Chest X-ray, PA view. Patient: 30 years old, sex F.
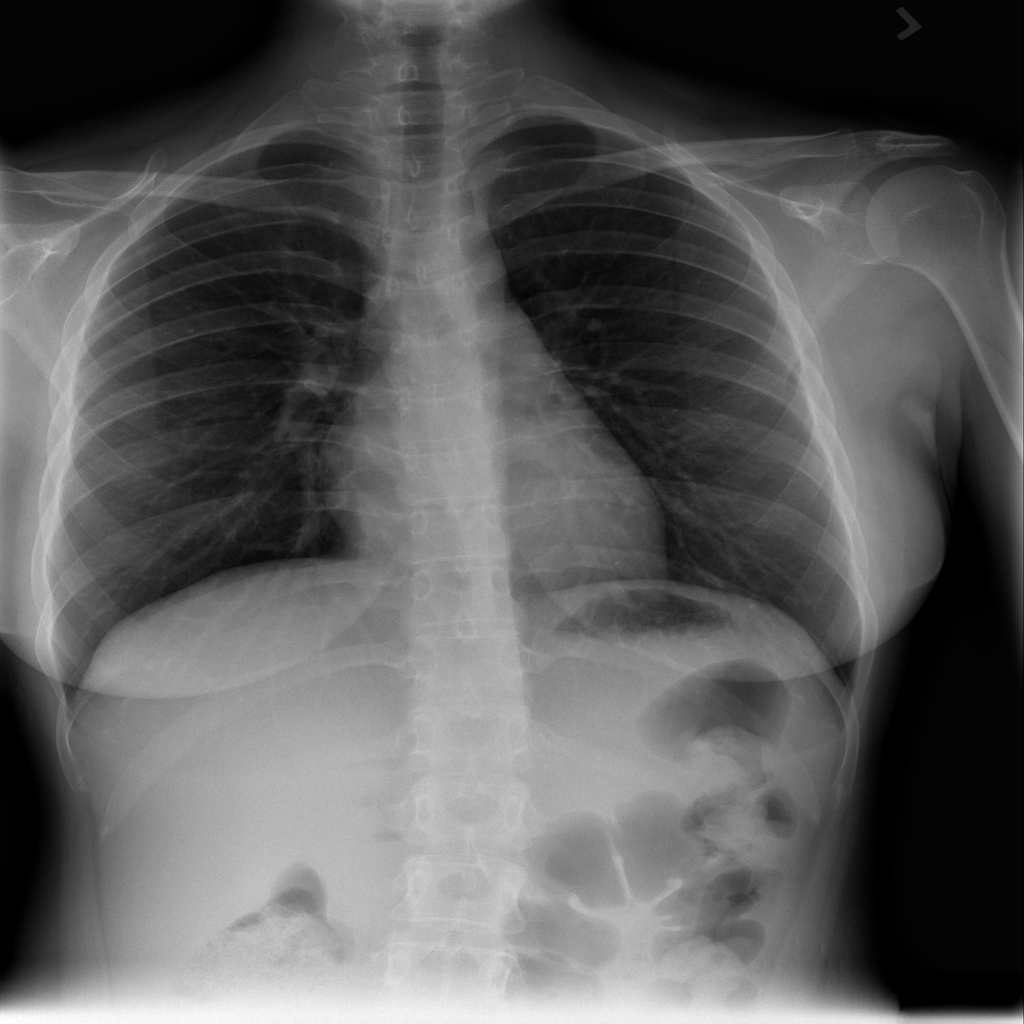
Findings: No Finding